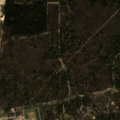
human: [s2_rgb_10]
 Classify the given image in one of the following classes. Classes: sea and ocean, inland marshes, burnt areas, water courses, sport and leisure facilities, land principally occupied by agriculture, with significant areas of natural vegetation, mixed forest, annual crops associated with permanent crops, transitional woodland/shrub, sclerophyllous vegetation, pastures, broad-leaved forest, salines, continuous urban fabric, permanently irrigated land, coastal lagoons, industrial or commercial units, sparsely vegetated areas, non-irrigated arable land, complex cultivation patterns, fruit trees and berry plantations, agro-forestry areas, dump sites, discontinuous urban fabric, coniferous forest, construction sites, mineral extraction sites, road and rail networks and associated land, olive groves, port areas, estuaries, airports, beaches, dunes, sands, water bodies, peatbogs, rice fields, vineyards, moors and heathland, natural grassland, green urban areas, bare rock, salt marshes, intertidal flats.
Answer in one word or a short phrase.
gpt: industrial or commercial units, broad-leaved forest, transitional woodland/shrub